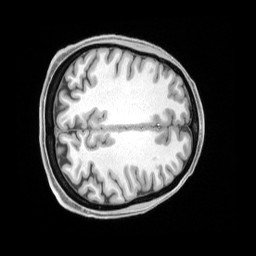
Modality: T1w
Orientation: axial
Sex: female
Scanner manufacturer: siemens
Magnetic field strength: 3 T
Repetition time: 2.4 s
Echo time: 0.00222 s